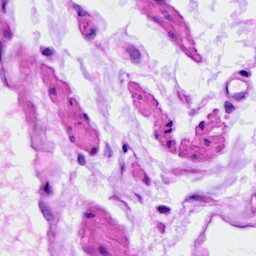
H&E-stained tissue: Ovarian